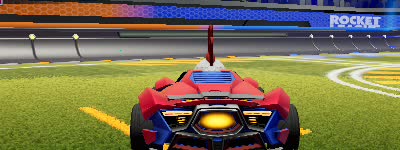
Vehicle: werewolf